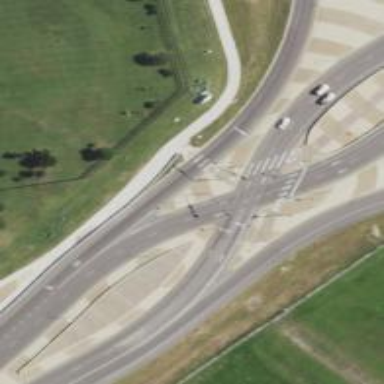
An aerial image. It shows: Trunk link highway at diverging diamond interchange (DDI).